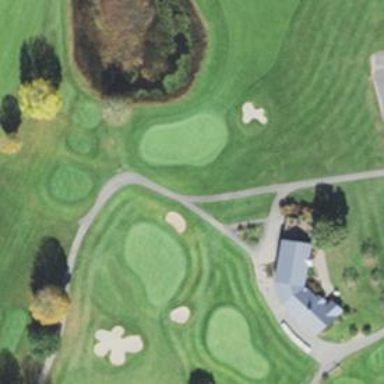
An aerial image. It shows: Path used for both walking and golf.